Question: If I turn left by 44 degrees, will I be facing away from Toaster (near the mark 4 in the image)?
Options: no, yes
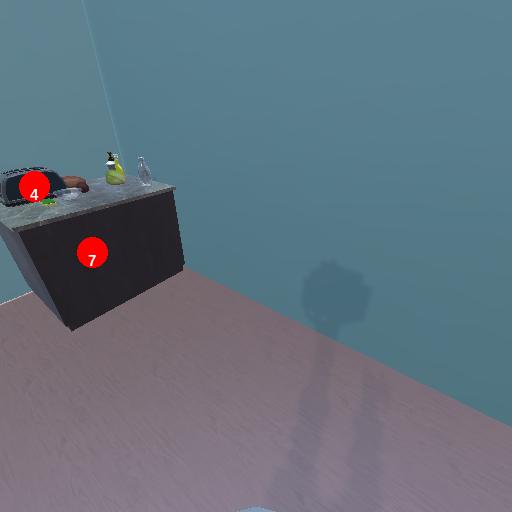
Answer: no